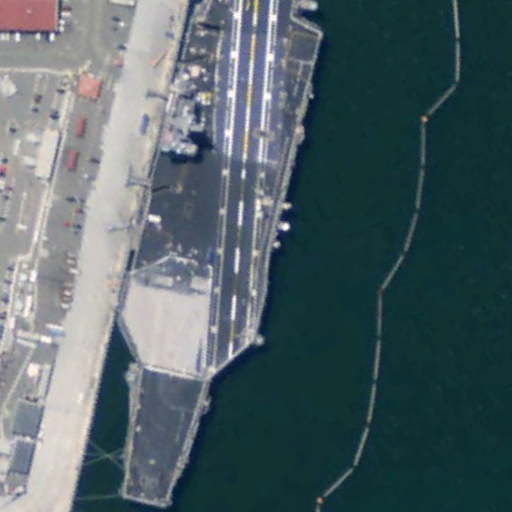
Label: Nimitz-class_aircraft_carrier